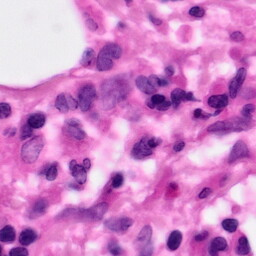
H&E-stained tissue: Pancreatic